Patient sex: M
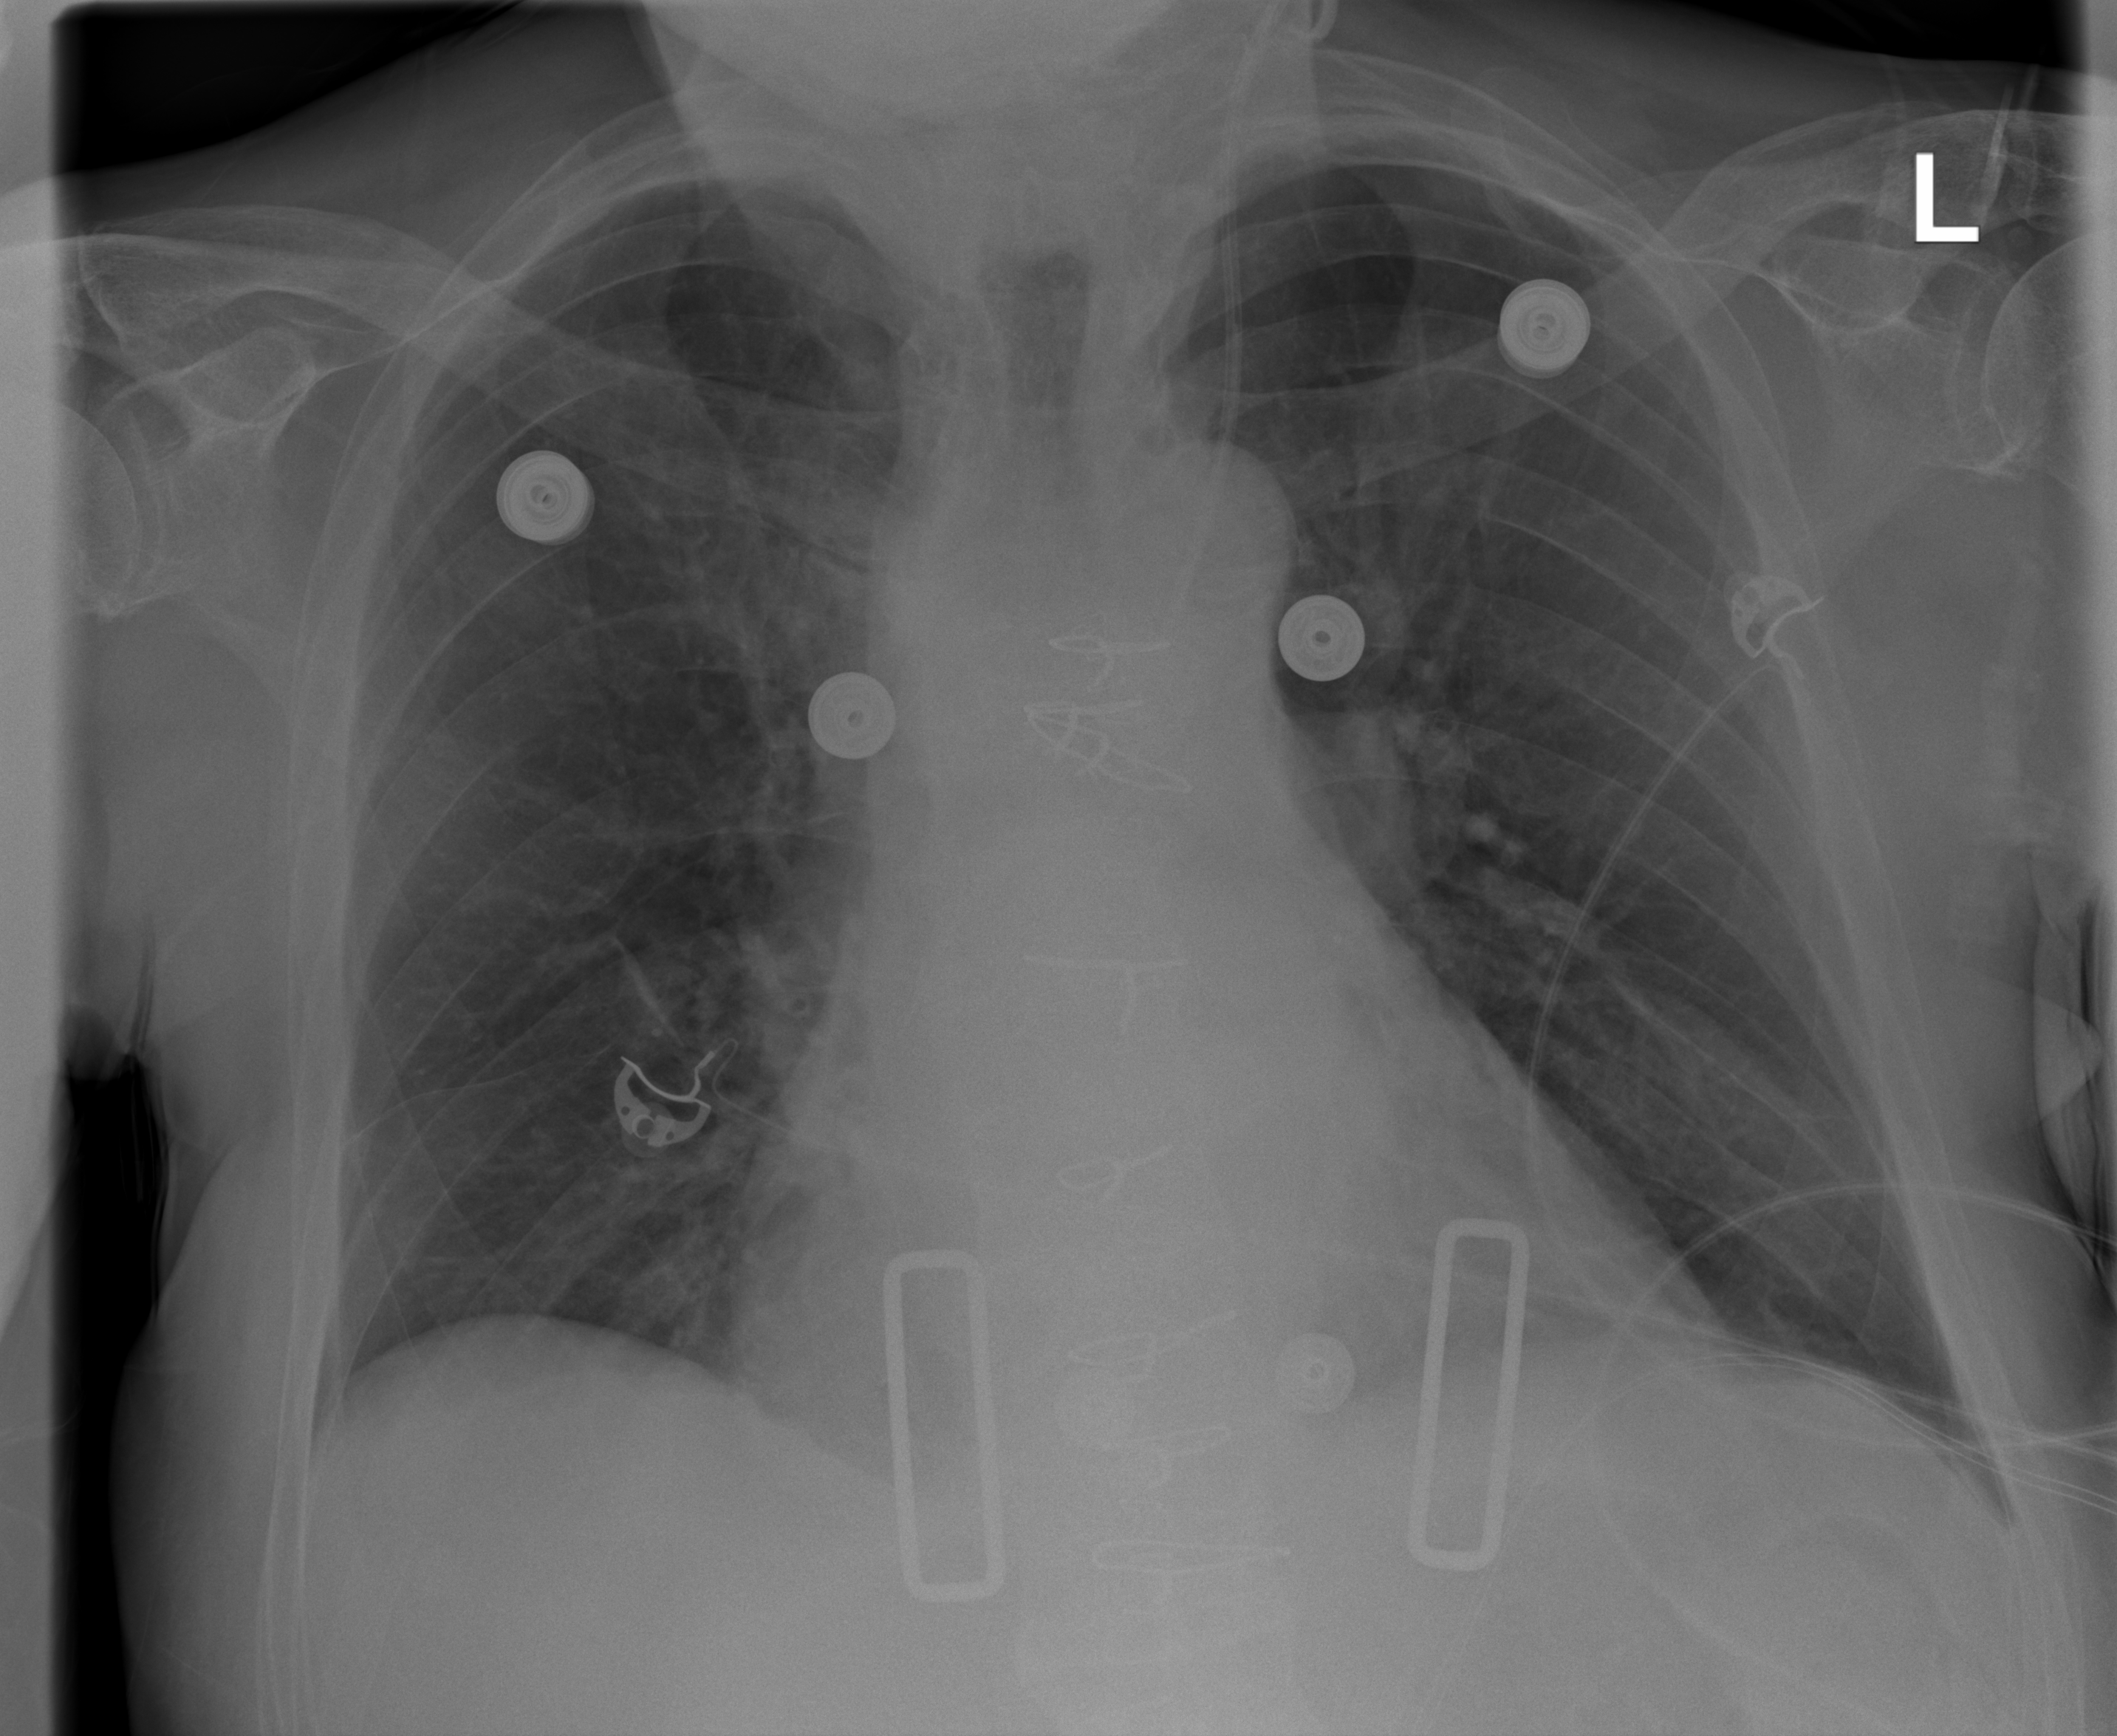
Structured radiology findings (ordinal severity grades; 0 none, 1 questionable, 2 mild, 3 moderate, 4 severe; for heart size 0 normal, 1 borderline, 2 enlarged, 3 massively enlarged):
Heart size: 2
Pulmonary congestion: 1
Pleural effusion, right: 0
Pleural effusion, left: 2
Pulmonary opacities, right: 2
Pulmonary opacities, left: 0
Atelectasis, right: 2
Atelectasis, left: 2